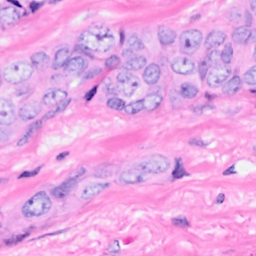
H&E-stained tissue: Breast